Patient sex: F
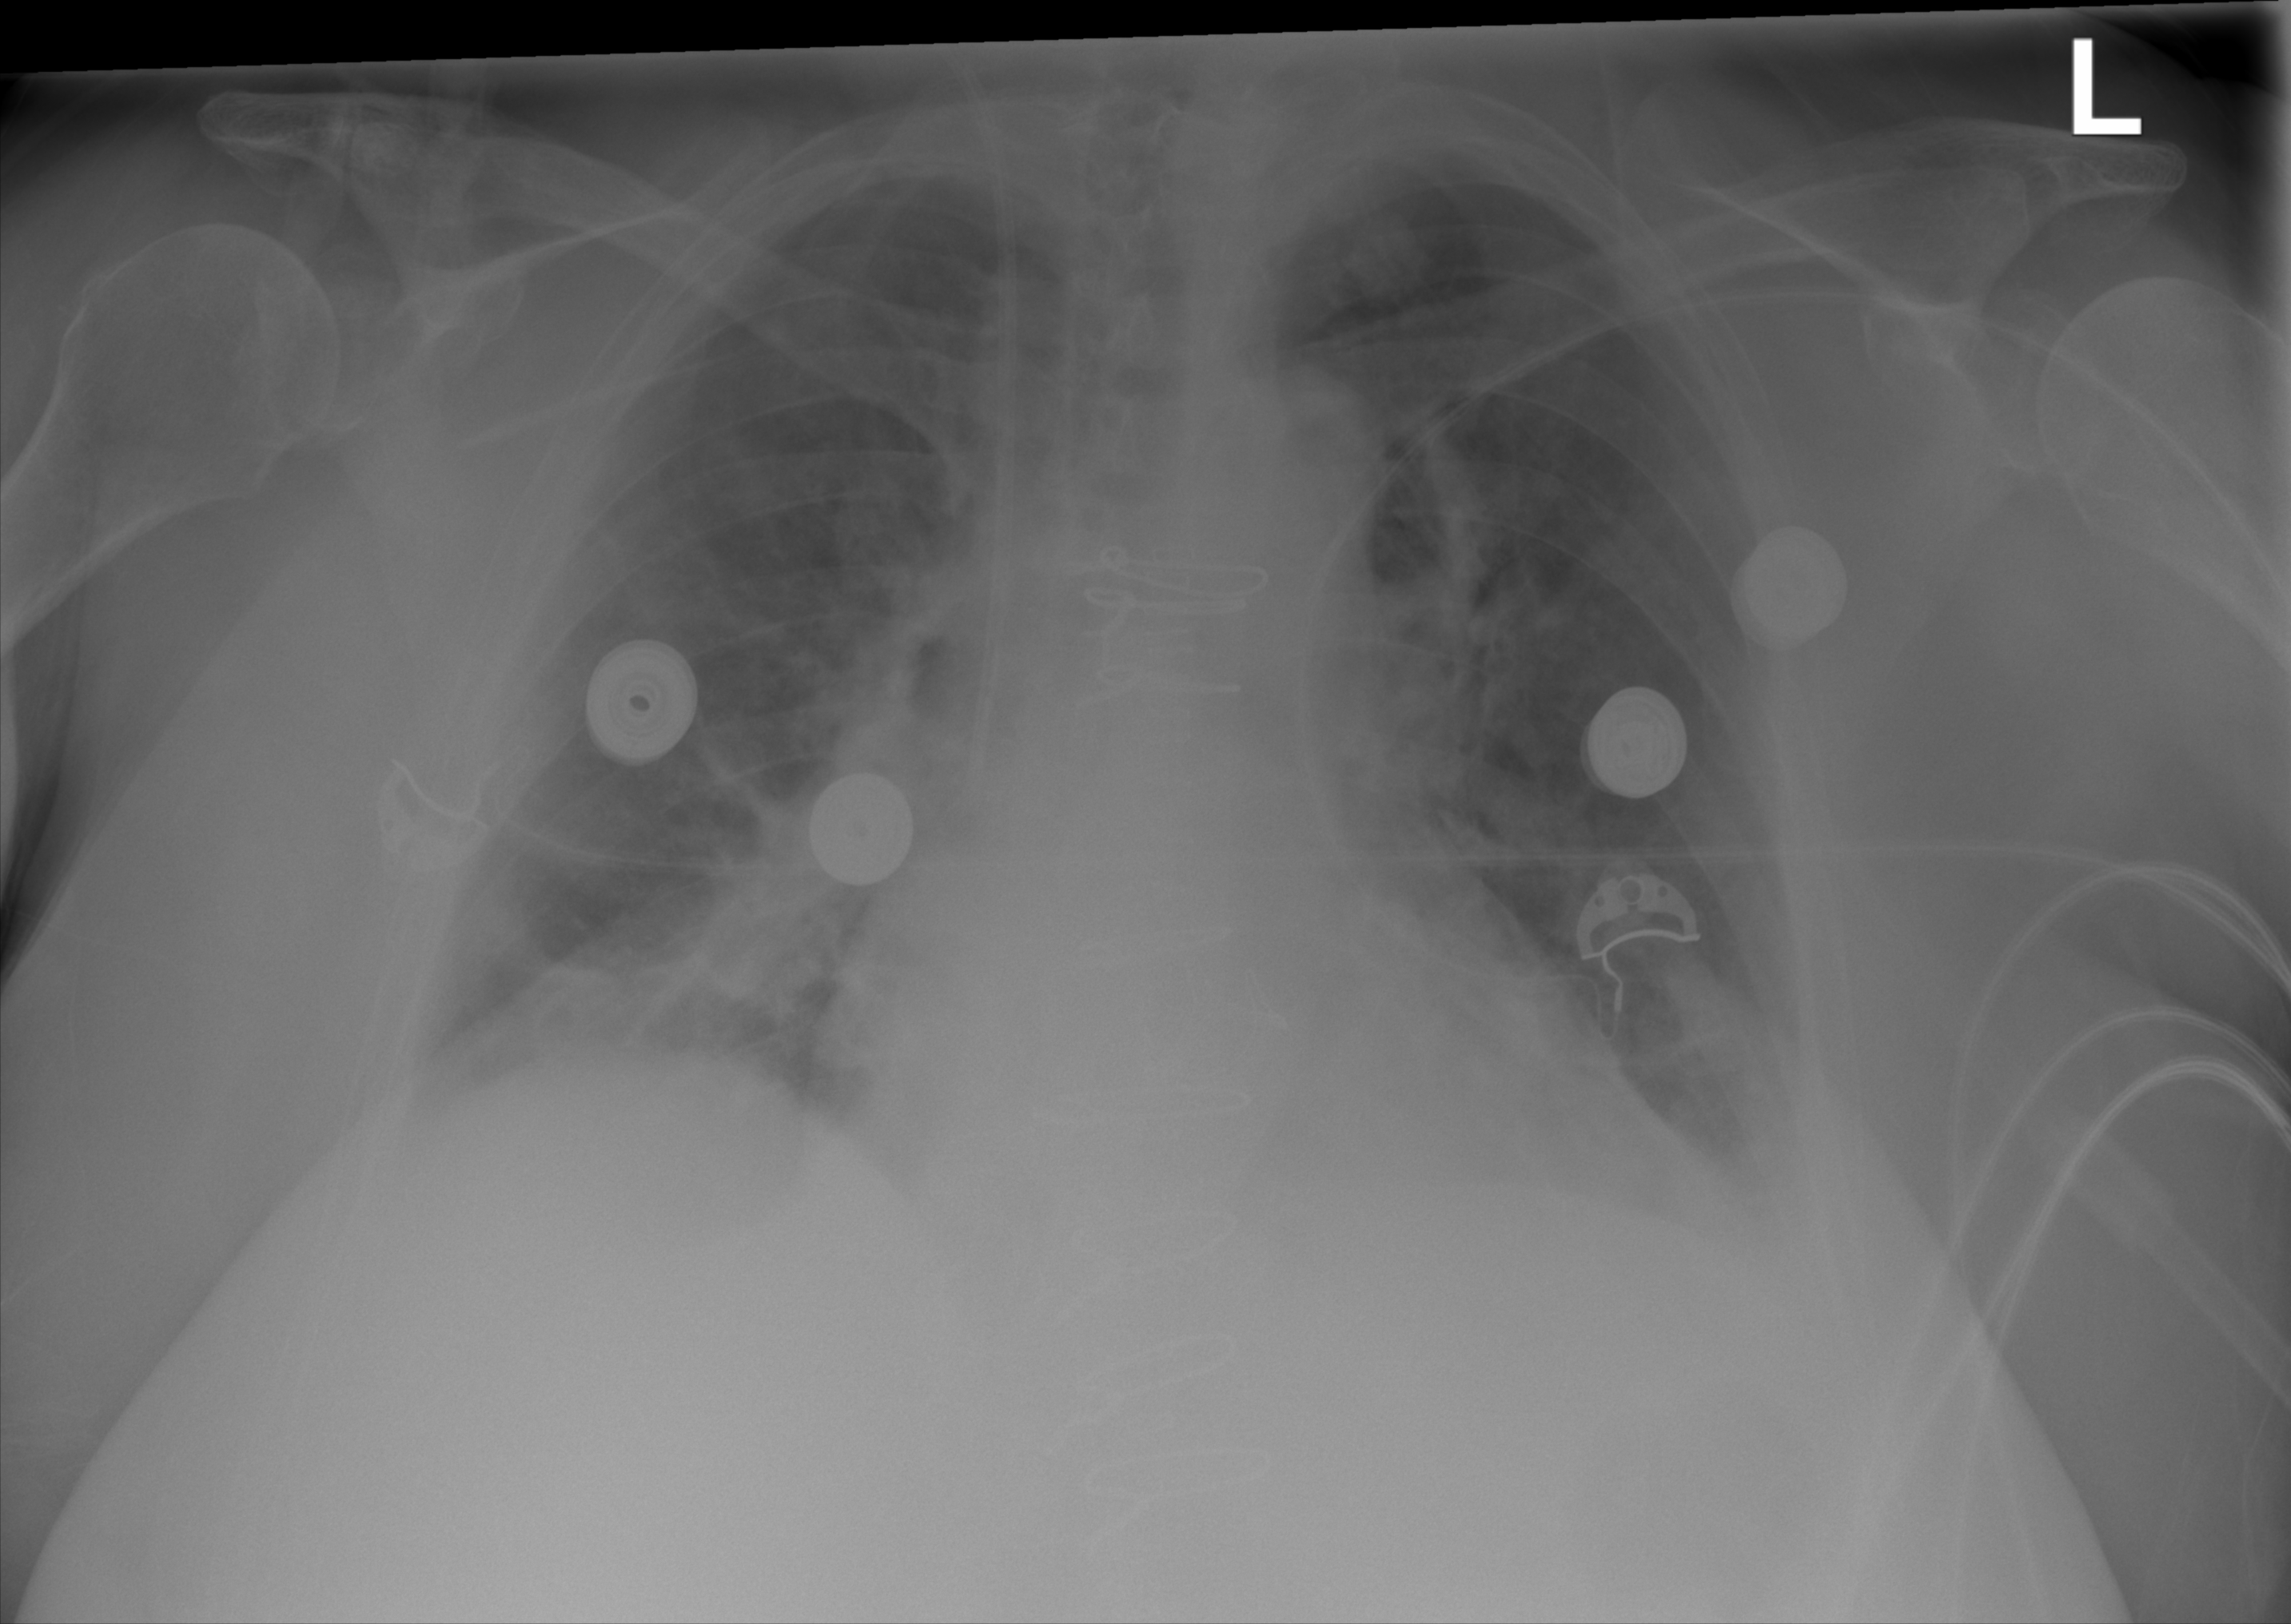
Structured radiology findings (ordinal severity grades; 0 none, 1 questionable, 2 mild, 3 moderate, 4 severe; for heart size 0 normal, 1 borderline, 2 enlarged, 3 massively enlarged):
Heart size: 2
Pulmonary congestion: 2
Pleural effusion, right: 0
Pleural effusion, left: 1
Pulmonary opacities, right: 0
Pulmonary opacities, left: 0
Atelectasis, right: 2
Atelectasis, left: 2